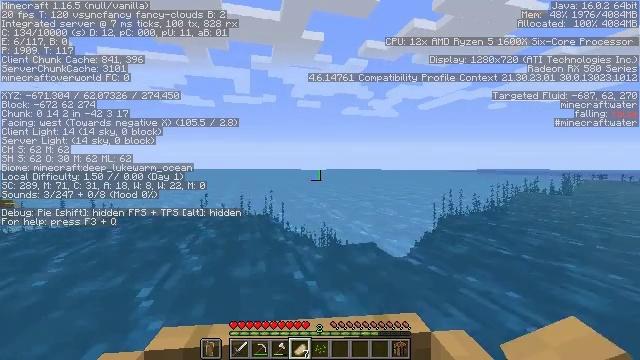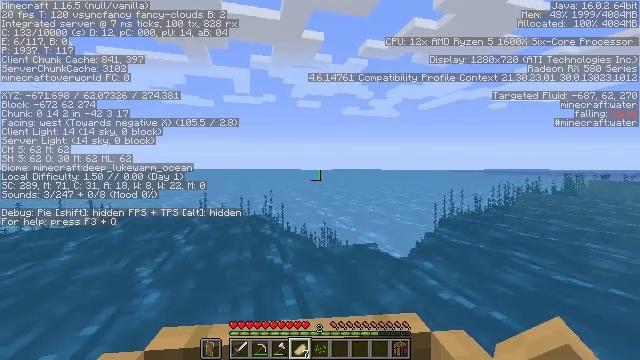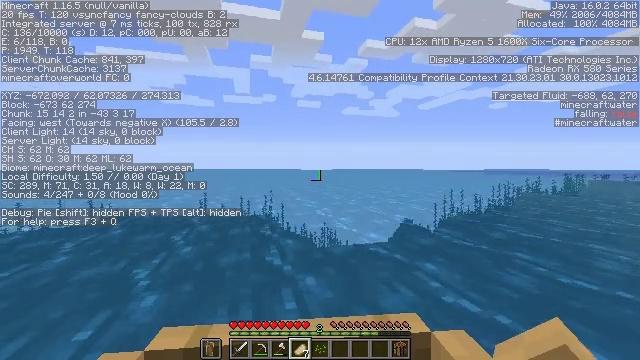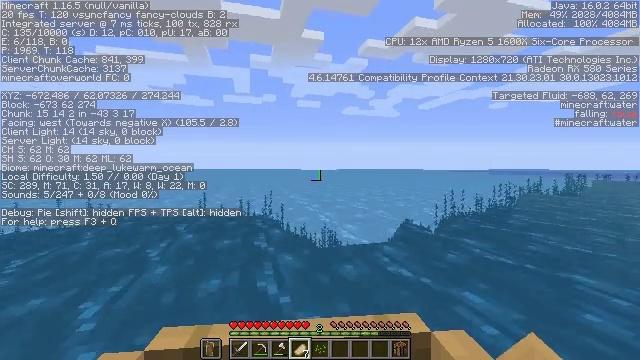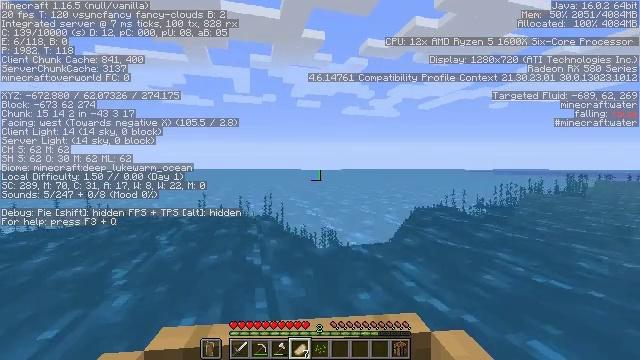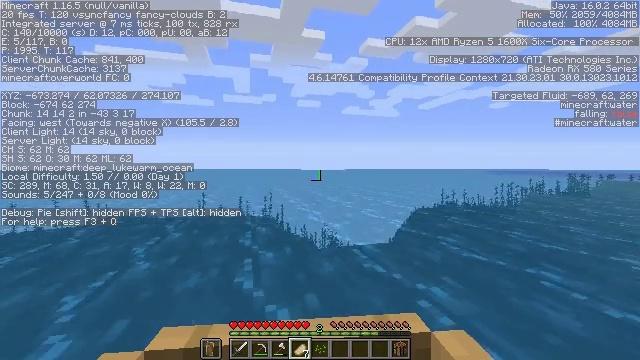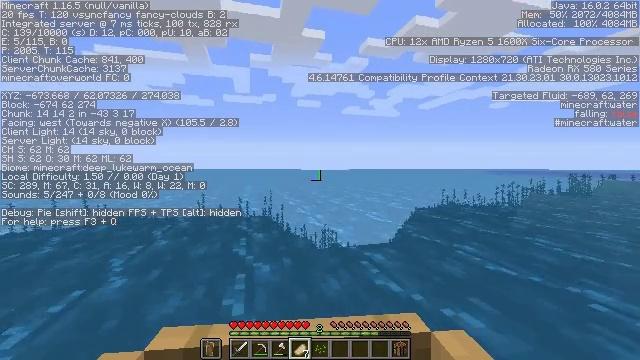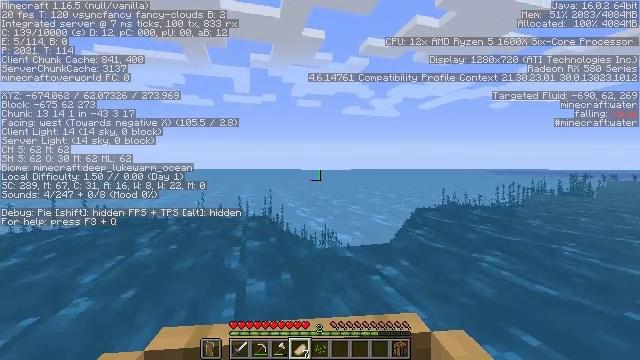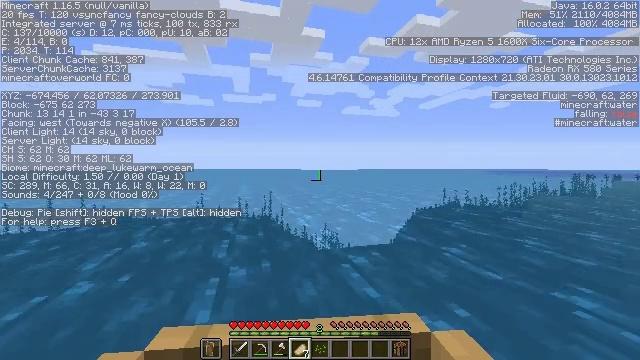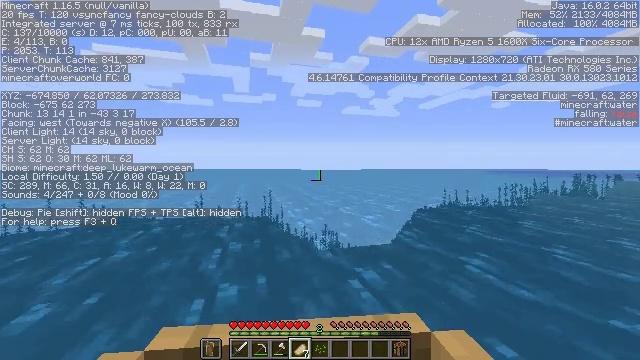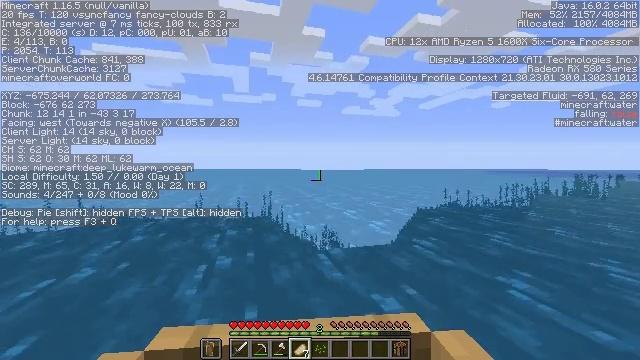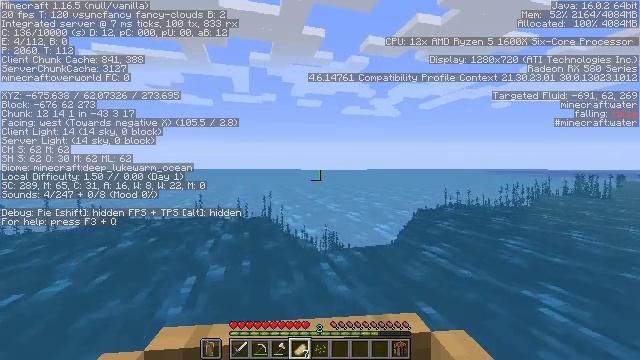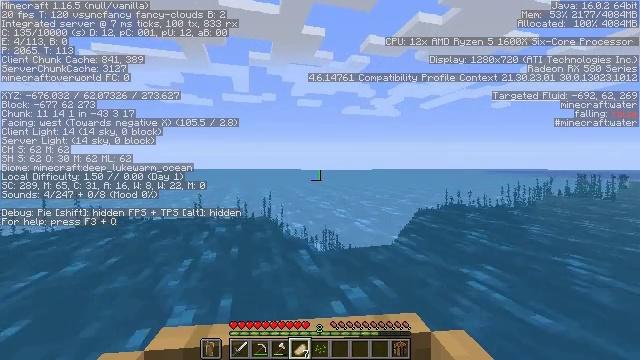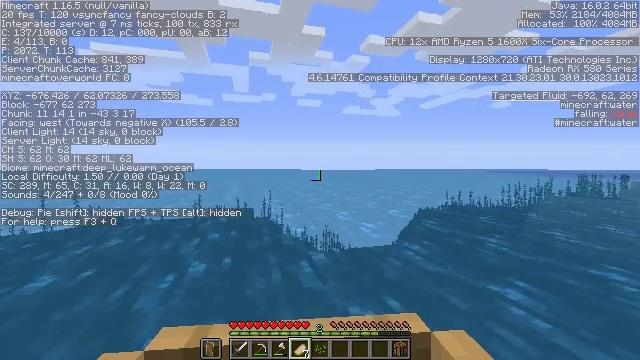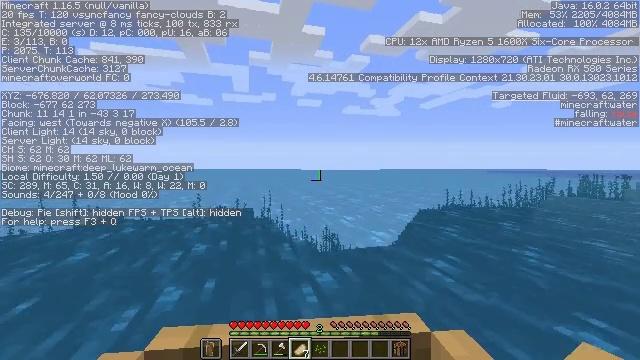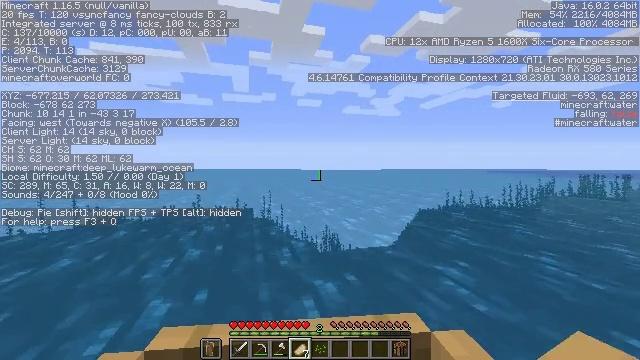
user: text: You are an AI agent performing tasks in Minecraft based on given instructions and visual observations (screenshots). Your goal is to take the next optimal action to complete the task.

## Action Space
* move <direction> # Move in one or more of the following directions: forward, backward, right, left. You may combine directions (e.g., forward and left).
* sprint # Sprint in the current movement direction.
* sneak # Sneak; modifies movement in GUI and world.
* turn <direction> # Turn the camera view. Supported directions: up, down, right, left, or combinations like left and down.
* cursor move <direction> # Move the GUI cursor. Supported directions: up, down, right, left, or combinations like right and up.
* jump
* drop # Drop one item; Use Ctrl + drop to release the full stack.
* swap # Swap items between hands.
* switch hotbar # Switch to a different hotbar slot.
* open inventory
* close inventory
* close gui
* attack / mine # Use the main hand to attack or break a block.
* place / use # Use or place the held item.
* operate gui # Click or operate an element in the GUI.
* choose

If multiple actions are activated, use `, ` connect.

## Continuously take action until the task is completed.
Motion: motion action
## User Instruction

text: Break the bookshelf for books.
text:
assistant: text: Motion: move forward
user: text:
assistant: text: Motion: move forward
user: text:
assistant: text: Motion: move forward
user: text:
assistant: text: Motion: move forward
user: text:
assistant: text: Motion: move forward
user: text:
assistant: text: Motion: move forward
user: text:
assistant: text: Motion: move forward
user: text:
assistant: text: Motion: move forward
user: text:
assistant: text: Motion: move forward
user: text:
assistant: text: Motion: move forward
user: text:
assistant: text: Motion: move forward
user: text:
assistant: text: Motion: move forward
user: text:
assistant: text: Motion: move forward
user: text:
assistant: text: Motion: move forward
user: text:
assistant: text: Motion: move forward
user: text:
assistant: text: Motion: move forward
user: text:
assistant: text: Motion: move forward
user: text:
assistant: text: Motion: move forward
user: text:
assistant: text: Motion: move forward
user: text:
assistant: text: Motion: move forward
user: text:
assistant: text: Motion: move forward
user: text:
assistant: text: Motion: move forward
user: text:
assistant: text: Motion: move forward
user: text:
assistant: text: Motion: move forward
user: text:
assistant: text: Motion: move forward
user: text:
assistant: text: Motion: move forward
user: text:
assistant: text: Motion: move forward
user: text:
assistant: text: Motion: move forward
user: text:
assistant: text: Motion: move forward
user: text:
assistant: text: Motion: move forward